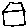
Label: house